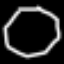
Label: octagon